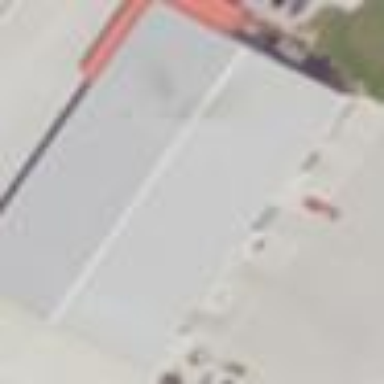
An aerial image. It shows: Transportation building.